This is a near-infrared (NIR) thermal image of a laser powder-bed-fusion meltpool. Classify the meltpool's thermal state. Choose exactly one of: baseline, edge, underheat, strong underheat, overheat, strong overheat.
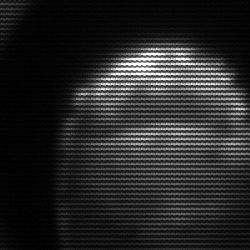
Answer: edge